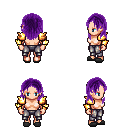
a pixel art fantasy rpg character, female body template, human, light skin, gold arm armor, metal pants, purple long hairstyle, gray slippers, four views (front, back, left, right), 2x2 character sprite sheet, small pixel art, hard edges, no anti-aliasing